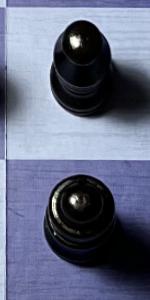
Label: Queen_Black